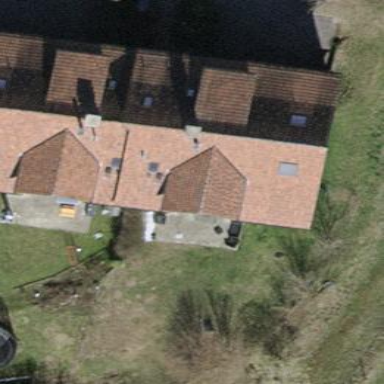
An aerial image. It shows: Detached building with tile roof.